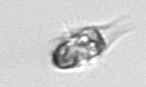
Label: Mesodinium